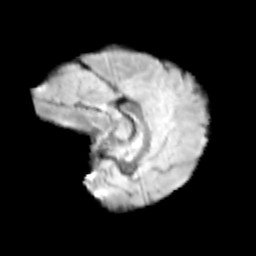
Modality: T2w
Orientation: sagittal
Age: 12
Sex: female
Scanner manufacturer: siemens
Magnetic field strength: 3 T
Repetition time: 3.8 s
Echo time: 0.07 s